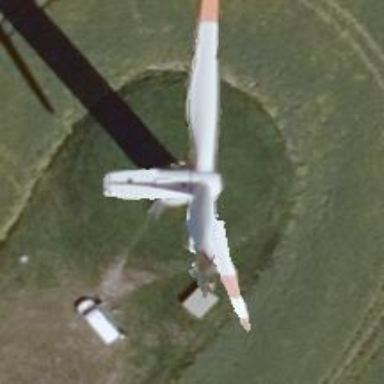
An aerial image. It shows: Wind power generator.